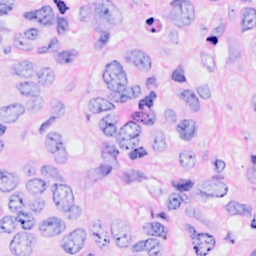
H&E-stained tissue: Breast